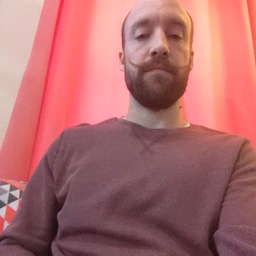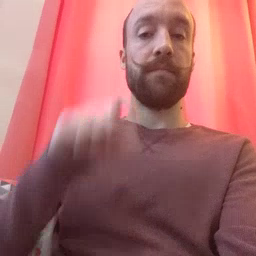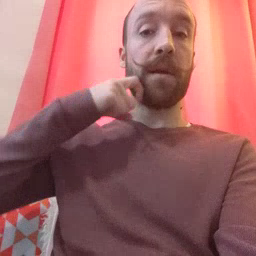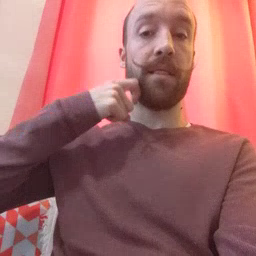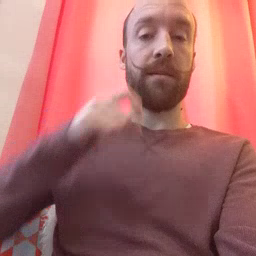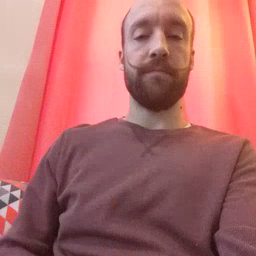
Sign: apple